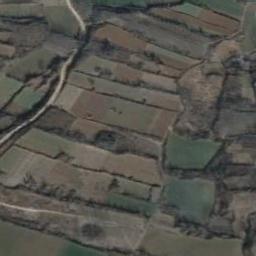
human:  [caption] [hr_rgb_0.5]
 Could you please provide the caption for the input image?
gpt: There is a winding narrow road next to a large brown and green mixed terraces .

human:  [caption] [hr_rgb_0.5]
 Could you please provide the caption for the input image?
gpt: The bare and green terrace is next to some trees .

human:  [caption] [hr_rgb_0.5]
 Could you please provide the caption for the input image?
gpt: The green plants are on the terrace .

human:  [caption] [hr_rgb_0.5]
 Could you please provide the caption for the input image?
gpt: There are no crops on the terraces in the picture .

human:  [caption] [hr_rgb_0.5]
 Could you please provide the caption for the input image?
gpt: There are many brown and green terraces .